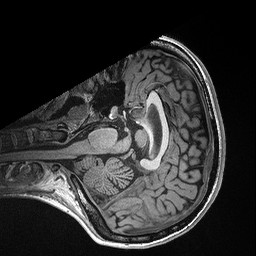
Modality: T1w
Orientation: axial
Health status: healthy
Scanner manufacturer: siemens
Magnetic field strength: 3 T
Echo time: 0.00298 s